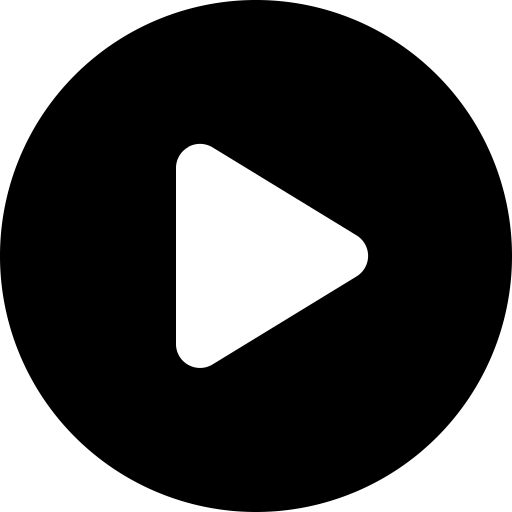
Tags: icon, FontAwesome, fa-icon, solid, circle, play